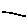
Label: line